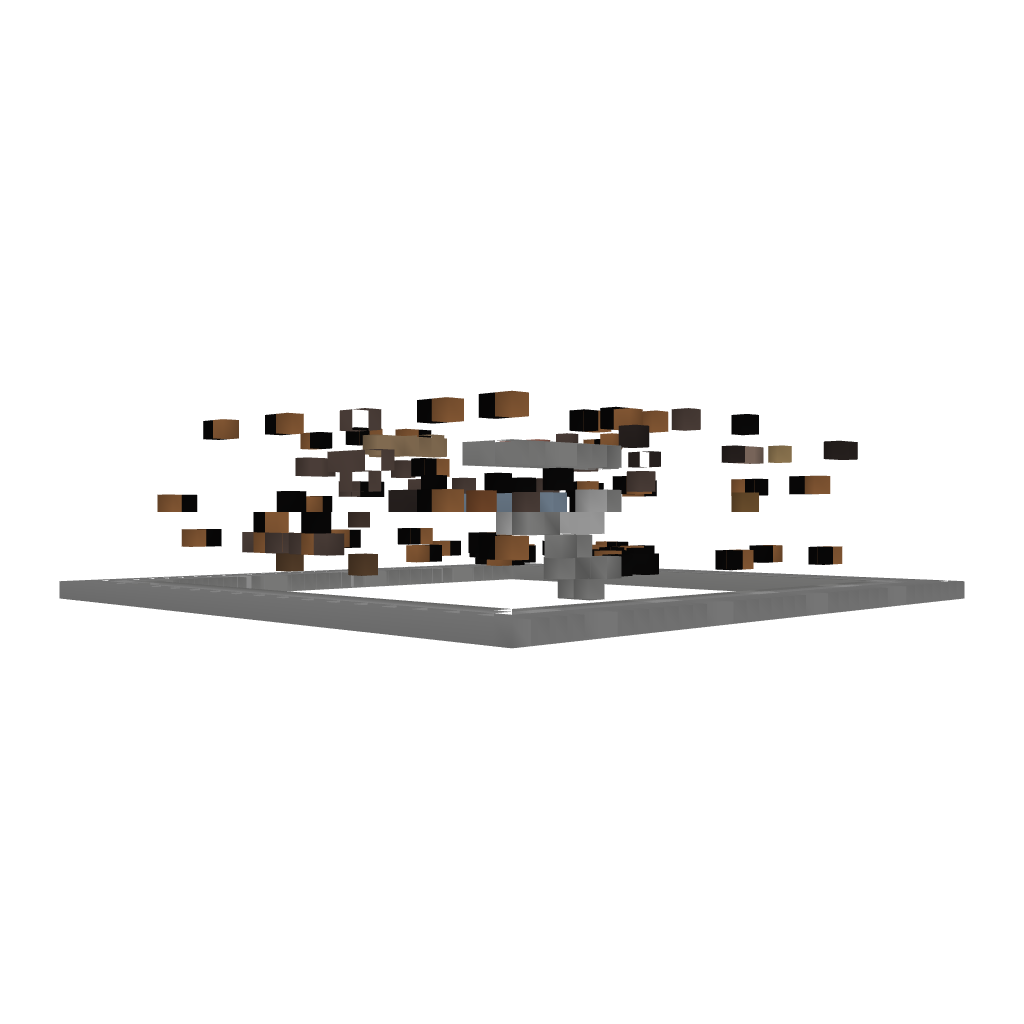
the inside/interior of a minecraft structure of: Clay House